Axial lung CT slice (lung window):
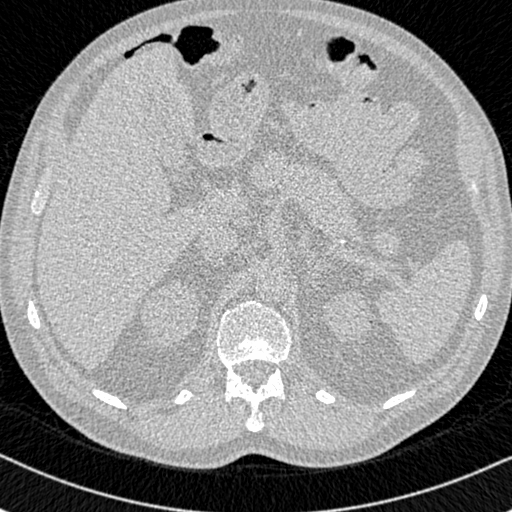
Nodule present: no